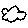
Label: cloud